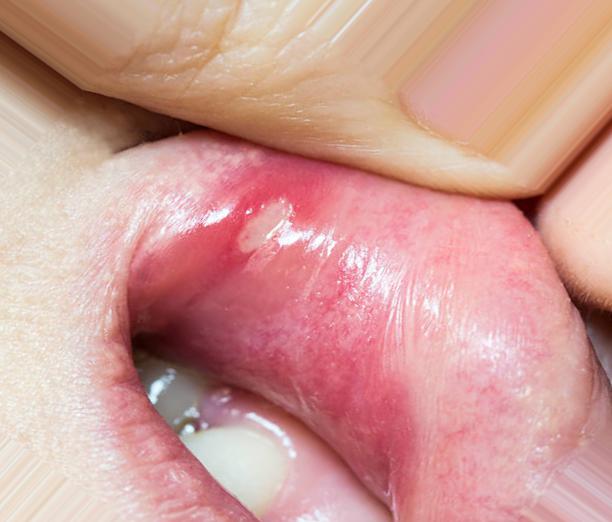
Condition: Mouth Ulcer